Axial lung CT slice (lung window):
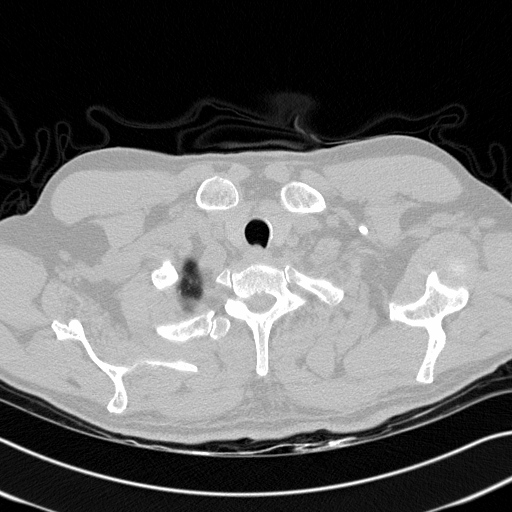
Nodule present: no